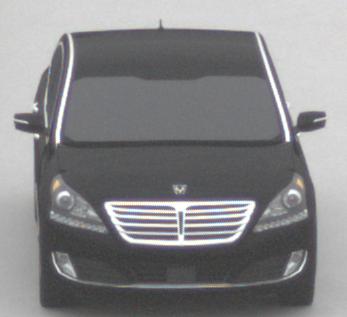
Make: Hyundai
Model: Equus
Detailed model: Gen. 2 VI
Model produced from: 2009
Model produced until: 2016
Doors: 4
Color: black
Road condition: dry road
Daytime: midday
Contrast: low contrast